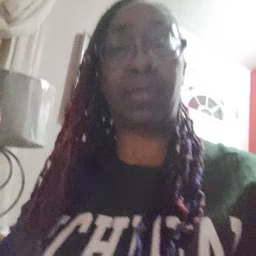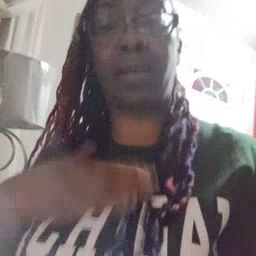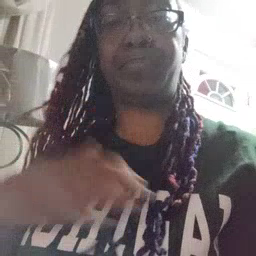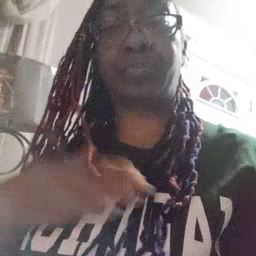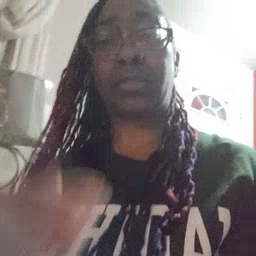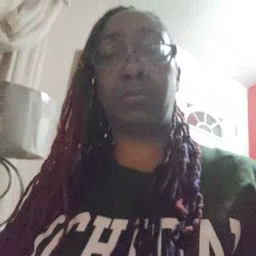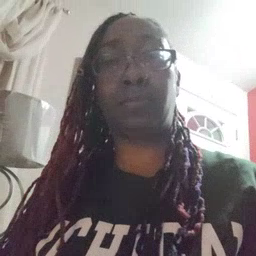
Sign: happy